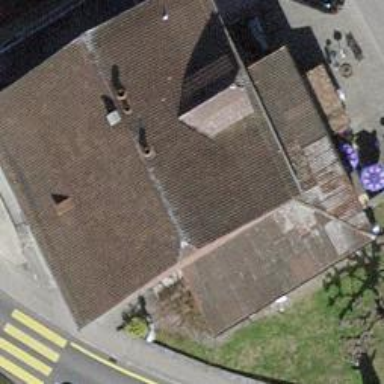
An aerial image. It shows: Restaurant.